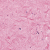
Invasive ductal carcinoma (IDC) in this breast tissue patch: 0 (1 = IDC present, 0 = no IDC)